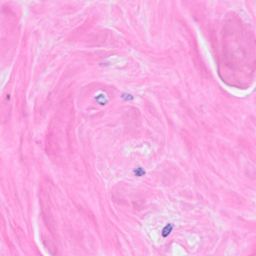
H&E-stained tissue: Breast